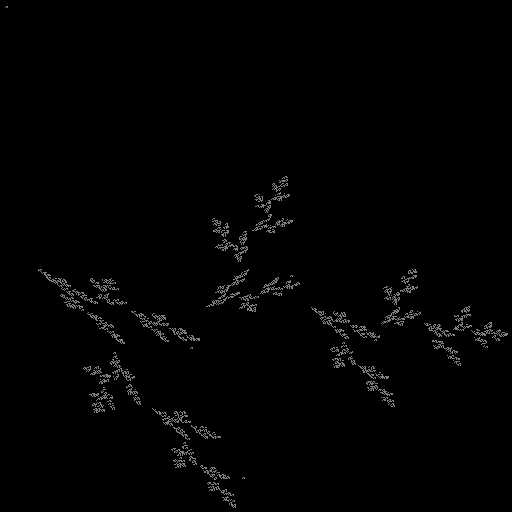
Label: bud